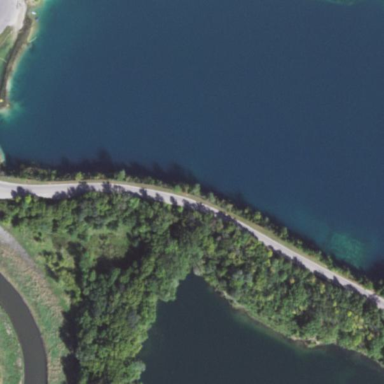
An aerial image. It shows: Beautiful lake surrounded by nature.